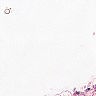
Metastatic tissue present: no